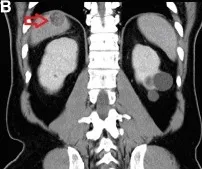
(B) Liver CT coronary view: The tumor was located at the dorsal aspect of the liver dome.
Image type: radiology (ct)